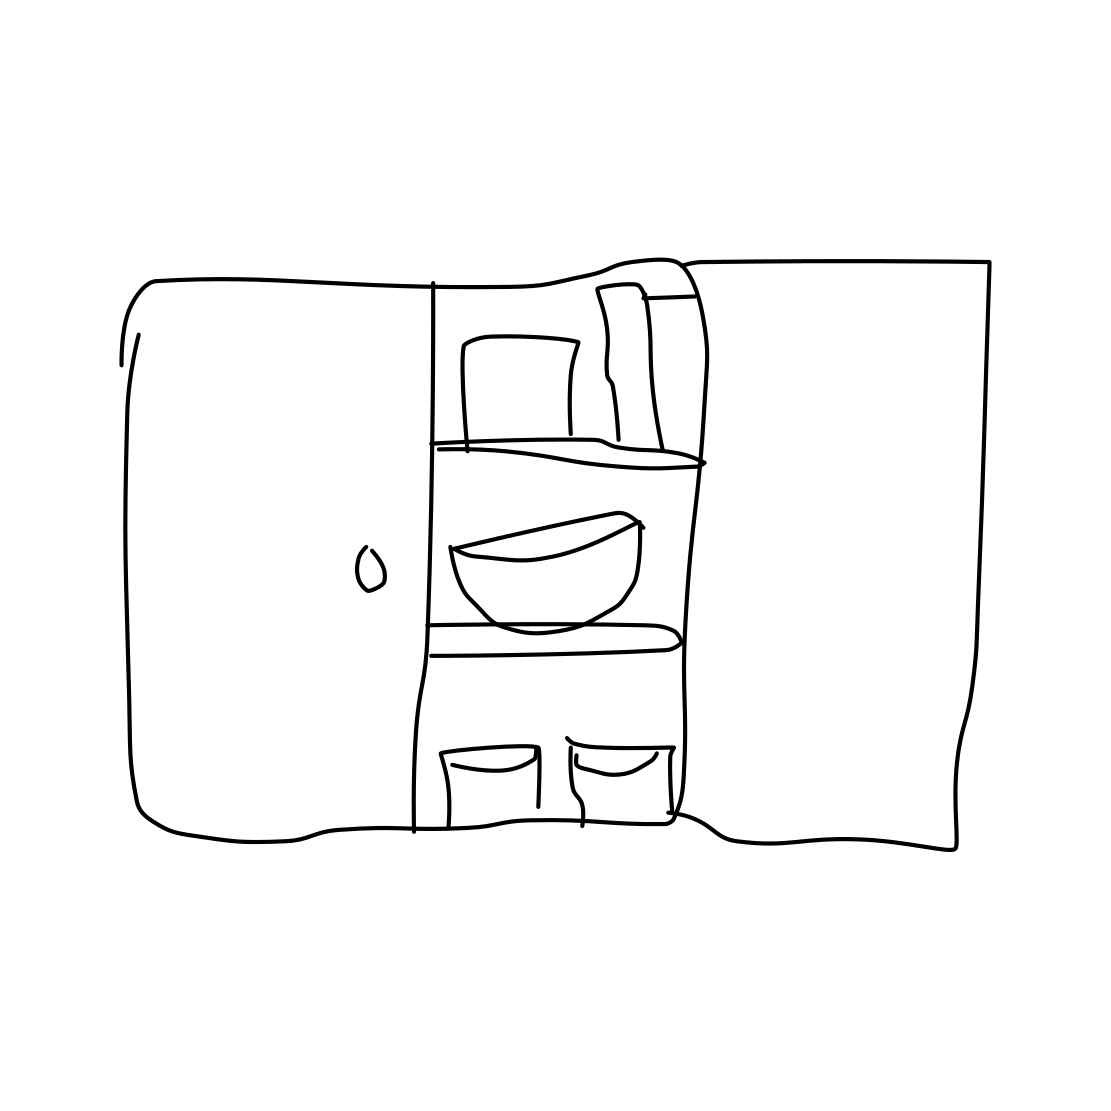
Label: cabinet